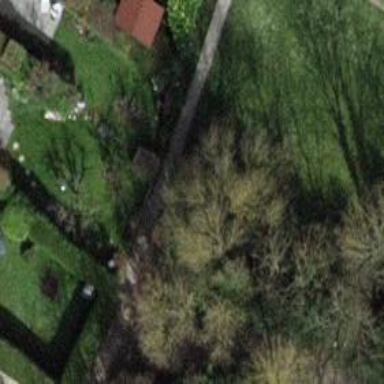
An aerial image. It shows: Fence.